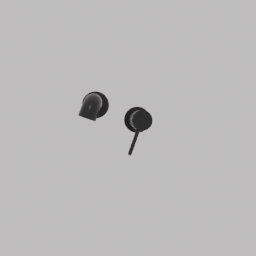
Label: appliances